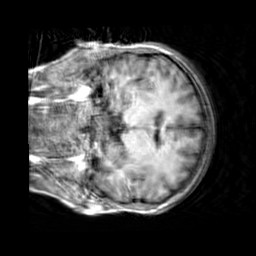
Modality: T1w
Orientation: coronal
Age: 19
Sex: female
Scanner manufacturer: siemens
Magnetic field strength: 3 T
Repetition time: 2.3 s
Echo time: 0.00303 s